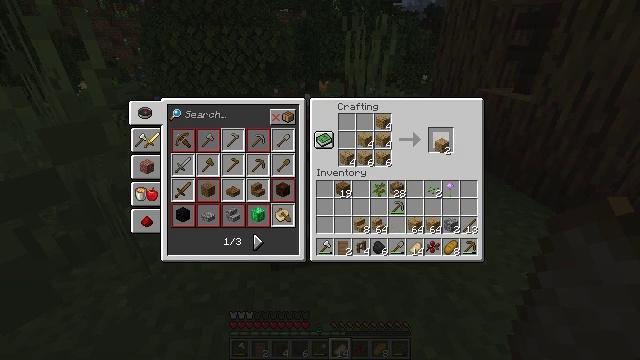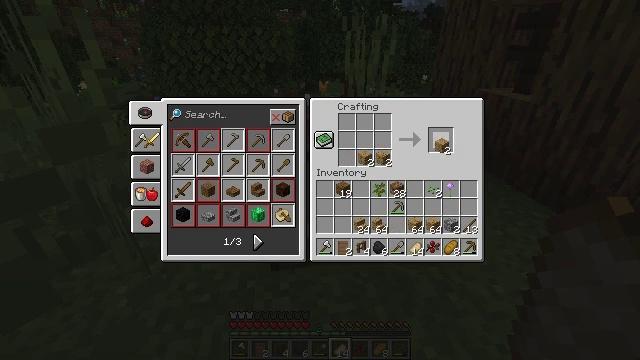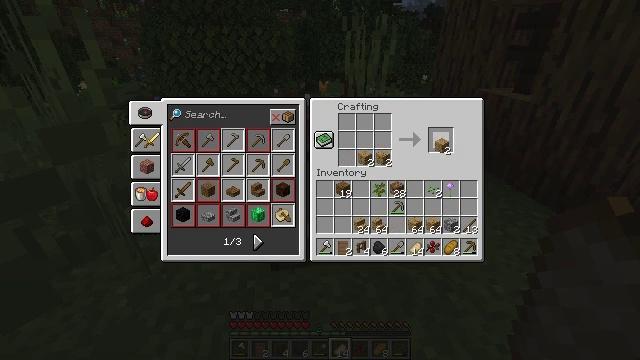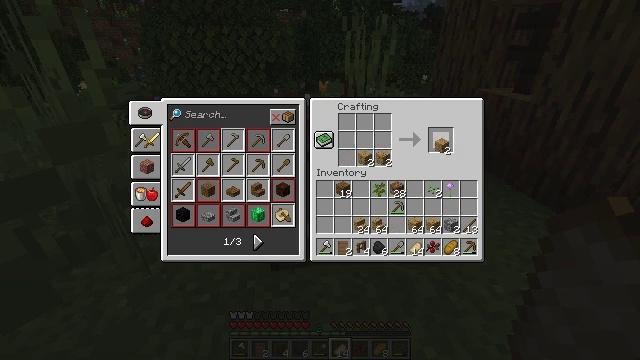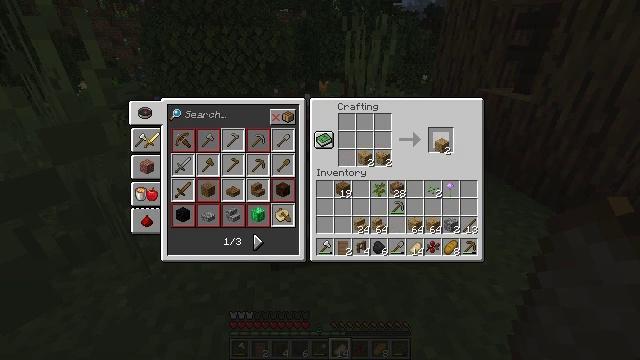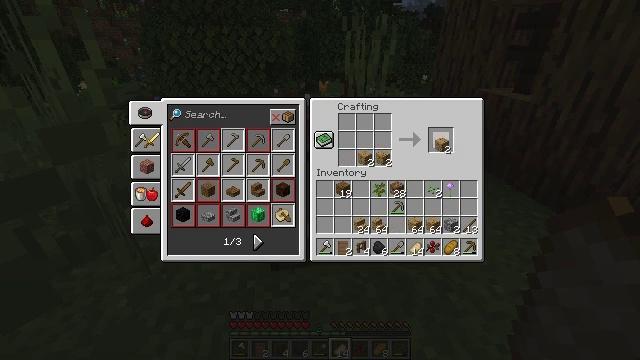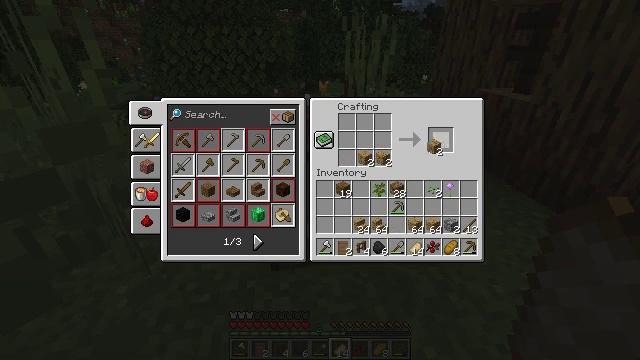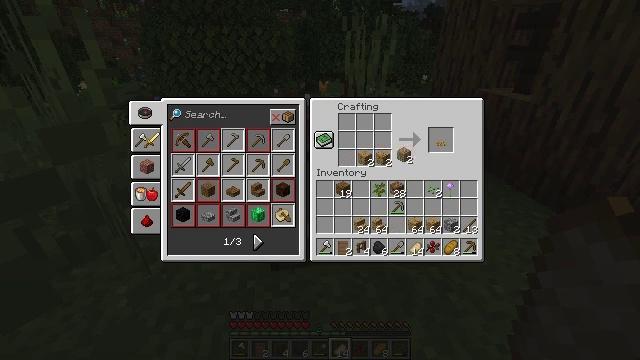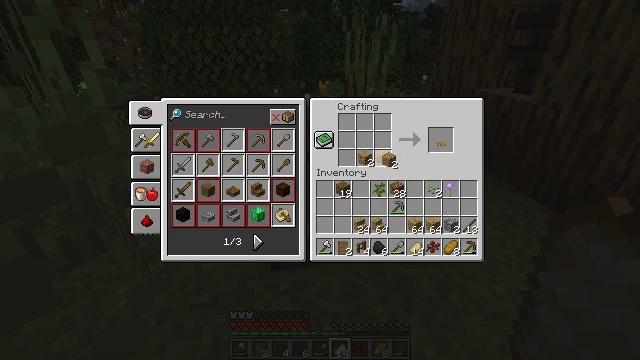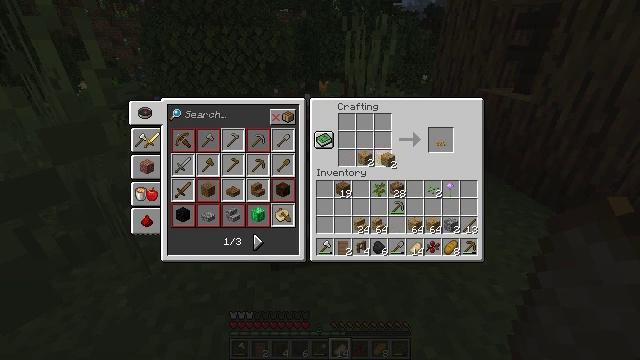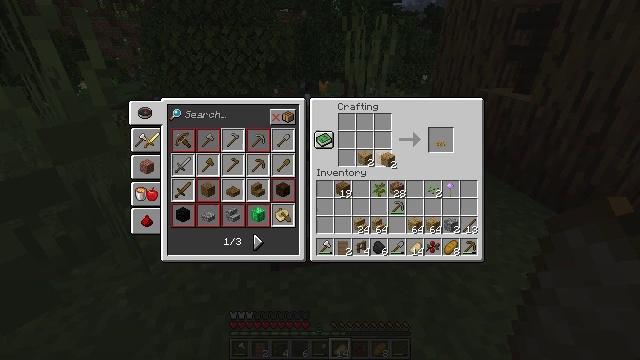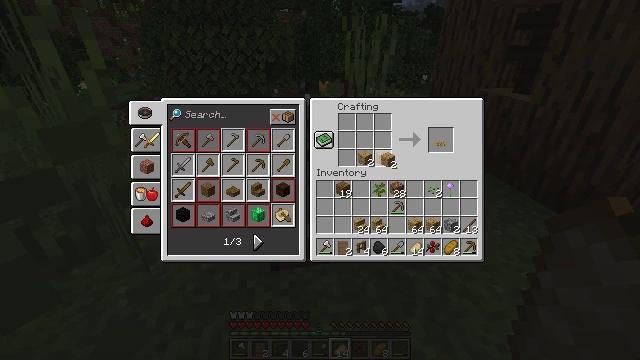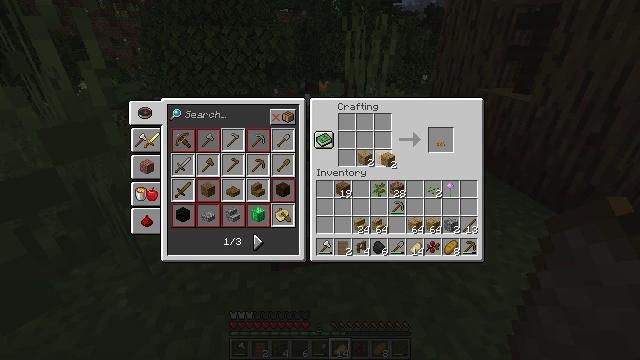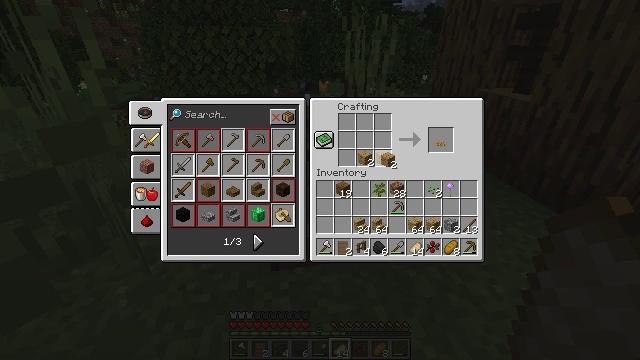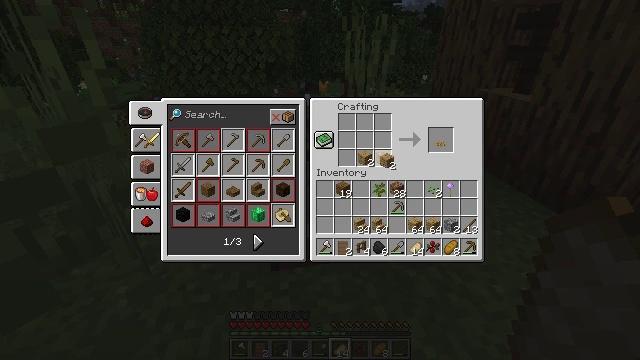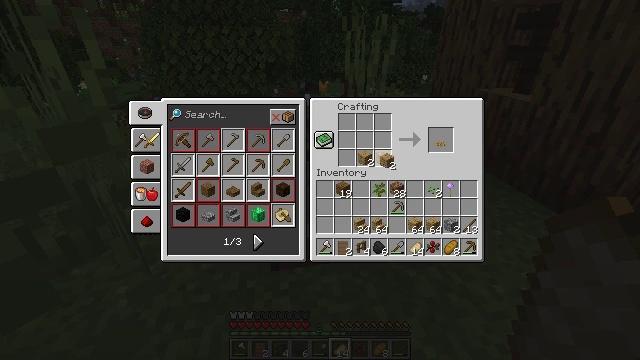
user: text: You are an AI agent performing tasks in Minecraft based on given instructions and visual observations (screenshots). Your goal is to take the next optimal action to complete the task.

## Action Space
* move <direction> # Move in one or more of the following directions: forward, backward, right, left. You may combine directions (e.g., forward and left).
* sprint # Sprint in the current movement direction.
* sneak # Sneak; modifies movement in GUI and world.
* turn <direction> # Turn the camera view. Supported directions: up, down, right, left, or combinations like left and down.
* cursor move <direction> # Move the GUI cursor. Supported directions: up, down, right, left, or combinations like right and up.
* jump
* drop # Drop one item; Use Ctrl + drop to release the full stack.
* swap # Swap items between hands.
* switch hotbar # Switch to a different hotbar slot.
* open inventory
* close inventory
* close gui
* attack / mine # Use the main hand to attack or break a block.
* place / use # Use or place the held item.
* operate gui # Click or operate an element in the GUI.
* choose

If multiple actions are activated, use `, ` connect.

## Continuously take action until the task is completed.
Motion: motion action
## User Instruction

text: Open the crafting table and craft oak stairs with oak planks.
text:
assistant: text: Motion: sneak
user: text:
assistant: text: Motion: sneak
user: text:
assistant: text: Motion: sneak
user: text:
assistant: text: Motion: sneak
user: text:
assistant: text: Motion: sneak
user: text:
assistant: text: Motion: sneak, cursor move left
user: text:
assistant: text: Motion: sneak, cursor move left and down
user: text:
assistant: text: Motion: sneak, cursor move left
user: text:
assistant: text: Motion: sneak
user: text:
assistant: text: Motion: no_op
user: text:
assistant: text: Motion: no_op
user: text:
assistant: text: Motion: no_op
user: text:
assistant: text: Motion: no_op
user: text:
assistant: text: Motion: operate gui
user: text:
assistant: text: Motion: operate gui
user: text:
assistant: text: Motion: operate gui
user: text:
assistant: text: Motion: no_op
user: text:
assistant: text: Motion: operate gui
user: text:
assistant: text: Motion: operate gui
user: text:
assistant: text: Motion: operate gui
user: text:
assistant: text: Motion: no_op
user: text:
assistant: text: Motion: cursor move left
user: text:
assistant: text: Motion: cursor move left
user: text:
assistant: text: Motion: no_op
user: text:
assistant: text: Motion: no_op
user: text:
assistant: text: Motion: operate gui
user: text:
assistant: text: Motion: operate gui
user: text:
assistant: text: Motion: operate gui
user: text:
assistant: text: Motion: operate gui
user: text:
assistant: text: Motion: operate gui